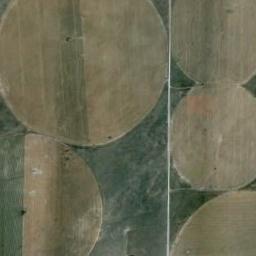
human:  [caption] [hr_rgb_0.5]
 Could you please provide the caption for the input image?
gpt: Several khaki circular farmlands with different radii are neatly arranged on the ground .

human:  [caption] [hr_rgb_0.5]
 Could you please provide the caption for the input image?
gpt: There are some bare circle farmland in the green land .

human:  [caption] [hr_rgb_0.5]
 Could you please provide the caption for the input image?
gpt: Four khaki circular farms of different sizes and semi-circular farms .

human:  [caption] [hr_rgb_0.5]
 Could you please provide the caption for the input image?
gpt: The circular farmland in the upper left corner is the largest .

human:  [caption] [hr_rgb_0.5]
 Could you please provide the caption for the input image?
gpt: There are several brown circular farmlands of different sizes .